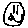
Label: smiley face